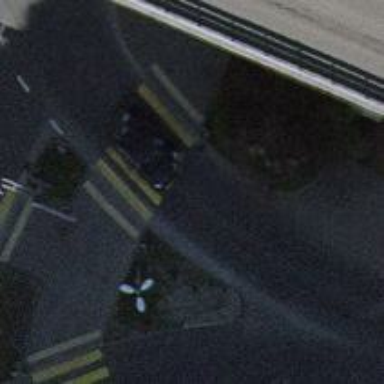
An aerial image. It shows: Road crossing with traffic signals.